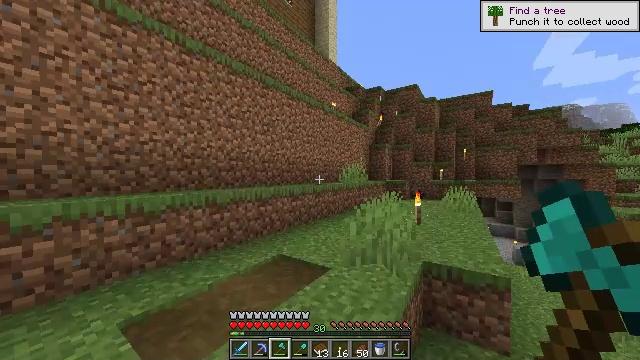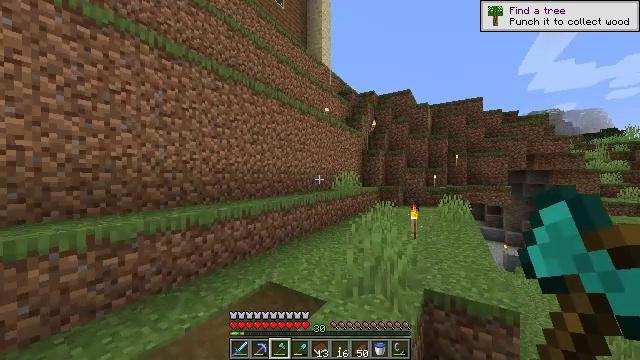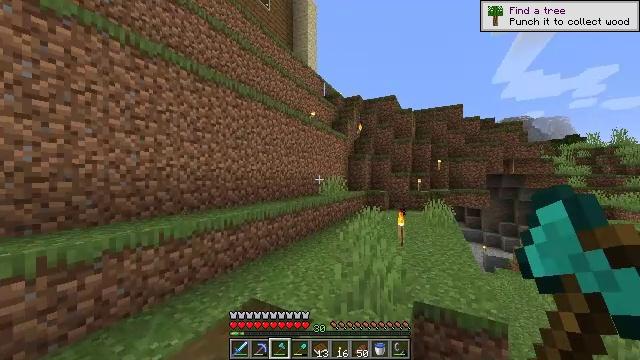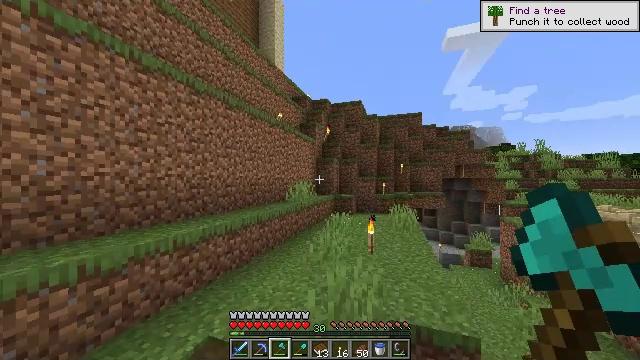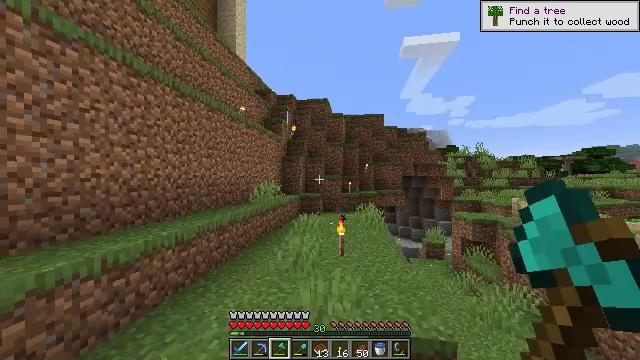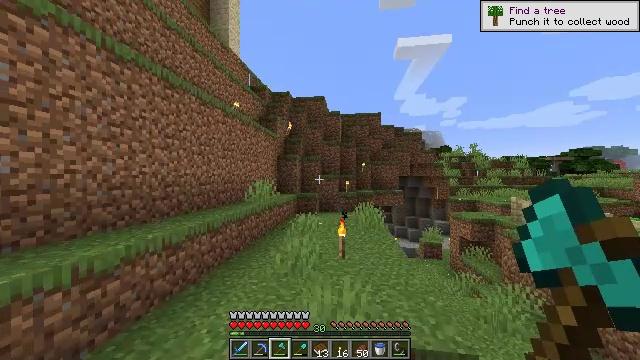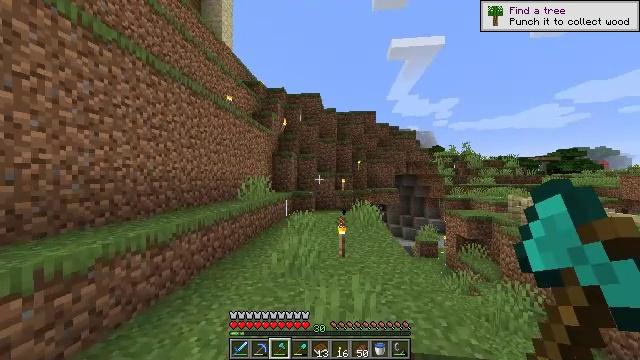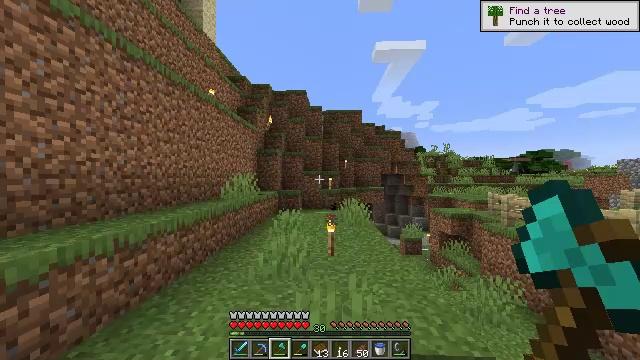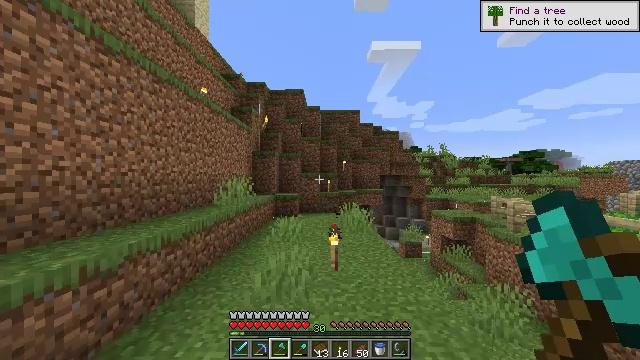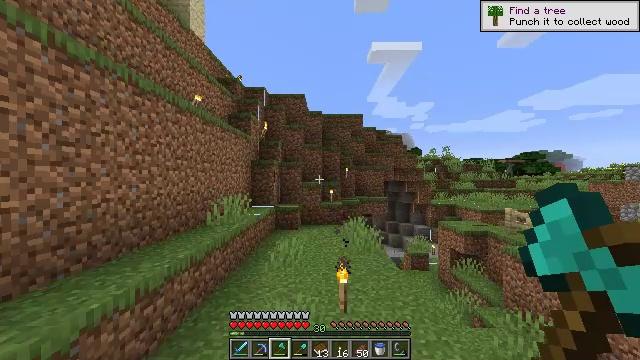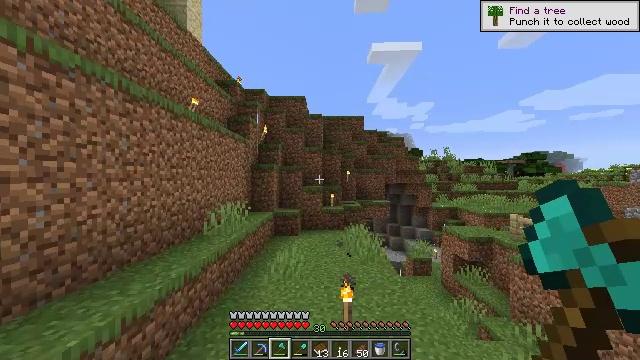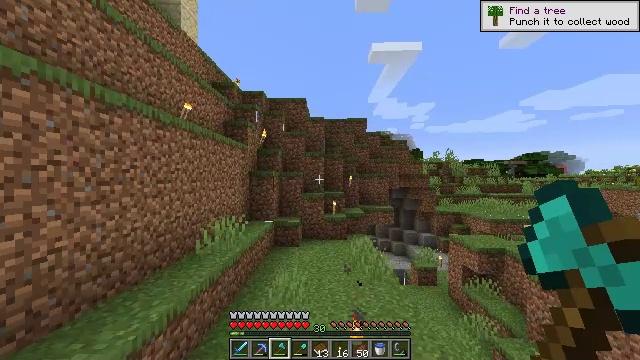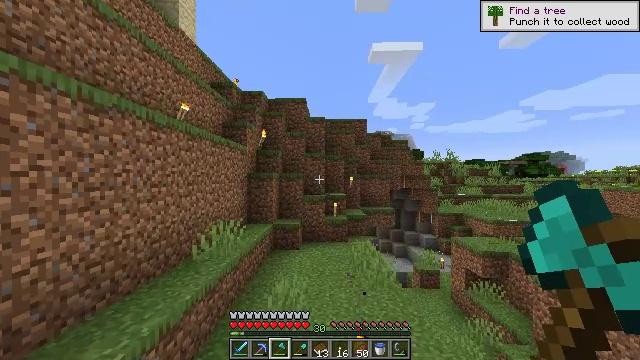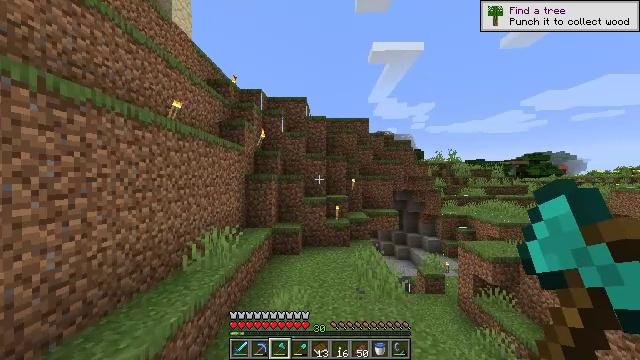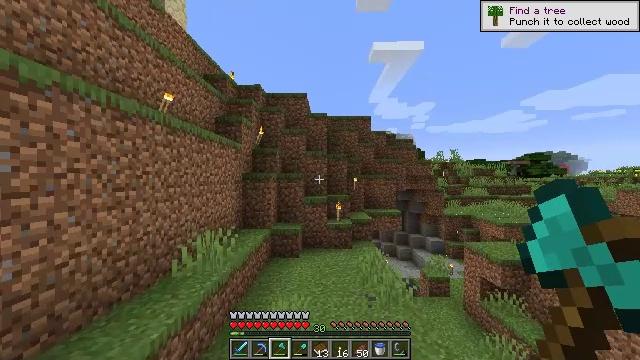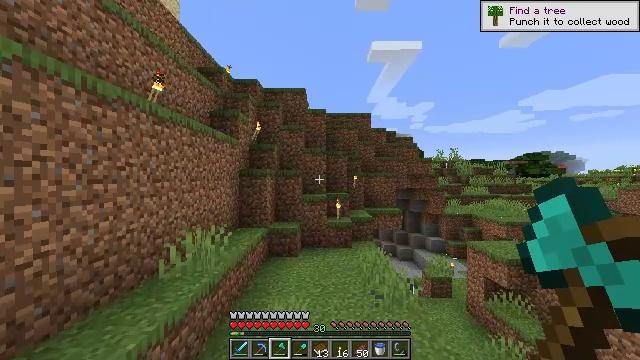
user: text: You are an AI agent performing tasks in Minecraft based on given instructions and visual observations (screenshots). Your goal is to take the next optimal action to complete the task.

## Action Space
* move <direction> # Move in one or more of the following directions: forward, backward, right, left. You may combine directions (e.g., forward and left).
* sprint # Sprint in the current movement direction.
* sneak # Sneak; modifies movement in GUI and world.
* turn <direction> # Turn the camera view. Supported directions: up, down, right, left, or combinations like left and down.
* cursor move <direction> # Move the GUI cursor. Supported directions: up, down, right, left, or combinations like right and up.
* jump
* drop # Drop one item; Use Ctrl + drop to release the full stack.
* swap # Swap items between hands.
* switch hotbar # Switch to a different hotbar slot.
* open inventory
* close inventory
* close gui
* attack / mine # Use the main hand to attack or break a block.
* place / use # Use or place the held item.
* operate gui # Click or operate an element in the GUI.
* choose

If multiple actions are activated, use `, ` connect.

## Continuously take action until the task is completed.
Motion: motion action
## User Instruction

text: Gather the powered rail to store in inventory.
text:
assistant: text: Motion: move forward, sprint, turn right, jump
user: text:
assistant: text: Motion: move forward, sprint, turn right, jump
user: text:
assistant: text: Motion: move forward, sprint, turn right
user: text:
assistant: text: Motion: move forward, sprint, turn right
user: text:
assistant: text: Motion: move forward, sprint, turn right
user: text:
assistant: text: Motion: move forward, sprint, turn right, jump
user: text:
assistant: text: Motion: move forward, sprint, turn right, jump
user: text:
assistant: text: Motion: move forward, sprint, turn right, jump
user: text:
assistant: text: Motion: move forward, sprint, jump
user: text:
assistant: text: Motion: move forward, sprint, jump
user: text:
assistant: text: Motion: move forward, sprint, jump
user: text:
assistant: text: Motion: move forward, sprint, jump
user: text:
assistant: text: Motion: move forward, sprint, jump
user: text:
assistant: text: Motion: move forward and move right, sprint, jump
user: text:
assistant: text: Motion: move forward and move right, sprint, jump
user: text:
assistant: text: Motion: move forward and move right, sprint, jump
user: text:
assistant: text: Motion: move forward and move right, sprint, turn right, jump
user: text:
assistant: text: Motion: move forward and move right, sprint, turn right, jump
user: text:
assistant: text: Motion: move forward and move right, sprint, jump
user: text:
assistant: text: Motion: move forward and move right, sprint, jump
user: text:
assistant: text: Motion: move forward and move right, sprint, jump
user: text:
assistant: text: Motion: move forward, sprint, jump
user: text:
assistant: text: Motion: move forward, sprint, turn down
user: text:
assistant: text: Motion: move forward, sprint, turn left and down
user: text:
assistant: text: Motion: move forward, sprint, turn down
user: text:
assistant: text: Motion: move forward, sprint, turn left and down
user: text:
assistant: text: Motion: move forward, sprint, turn left
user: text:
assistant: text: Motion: move forward, sprint
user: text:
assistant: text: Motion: move forward, sprint
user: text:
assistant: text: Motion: move forward, sprint